Interaction volume radius: 10 \u00c5
Interaction volume height: 15 \u00c5
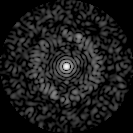
Disorder parameter: 0.8547